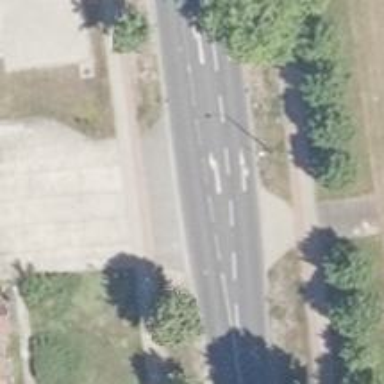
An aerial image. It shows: Tertiary road with asphalt surface. The road has sidewalks on both sides and cycle track.